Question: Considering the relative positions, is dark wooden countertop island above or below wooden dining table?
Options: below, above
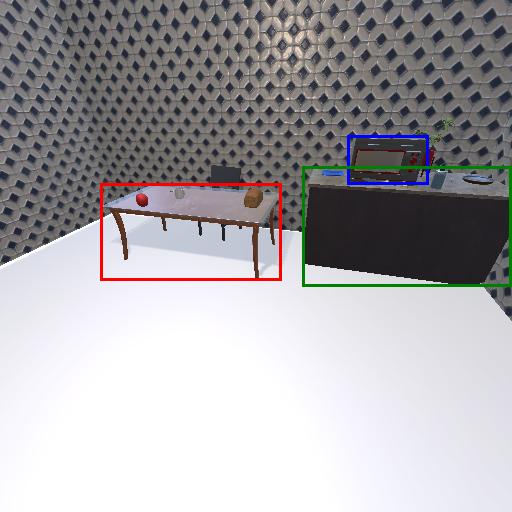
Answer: below